Field crop: maize
Growth stage: 1
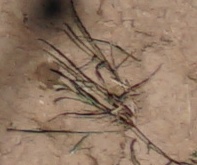
Species: lolium